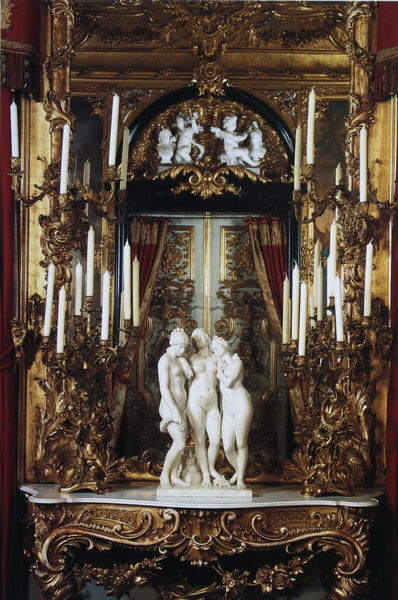
Titel: Pfeilerspiegel mit Konsoltisch im östlichen Gobelinzimmer mit Marmorgruppe der drei Grazien
Standort: Graswangtal
Institution: Schloss Linderhof
Schlagwörter: akt, gruppe, kopf, nackt, weiß, frauen, frau, frisur, marmor, nacht, schmuck, stützen, säulen, tisch, tür, rot, schloss, ornament, arm, barock, gesicht, rahmen, stehen, möbel, spiegel, vorhang, kirche, figur, gold, haare, interieur, drei, rokoko, engel, skulptur, statue, bein, kommode, saal, figuren, rundbogen, grazien, dekor, ornamente, kerze, kerzen, kronleuchter, leuchter, nackte, plastik, foto, fotografie, fraue, pracht, altar, intarsien, girlanden, kerzenständer, kerzenhalter, kerzenleuchter, statuen, göttinen, musen, baldachin, kulisse, konsole, heilig, putten, miniatur, schrein, verziehrt, verzierungen, kandelaber, wertvoll, purpur, elfenbein, alabaster, parzen, skupltur, rocaille, umschlungen, wandtisch, roccaille, engeö, drei grazien, hesperiden, falconnet, parze